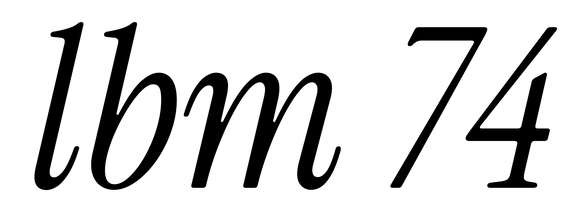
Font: InstrumentSerif-Italic